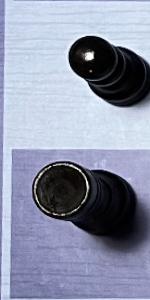
Label: Rook_Black